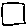
Label: square